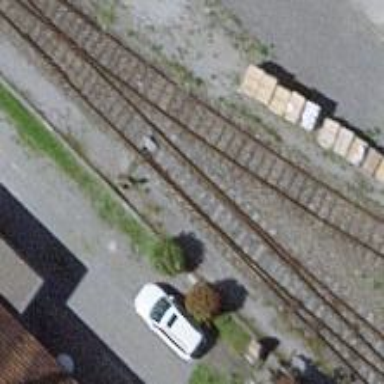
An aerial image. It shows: Railway switch.